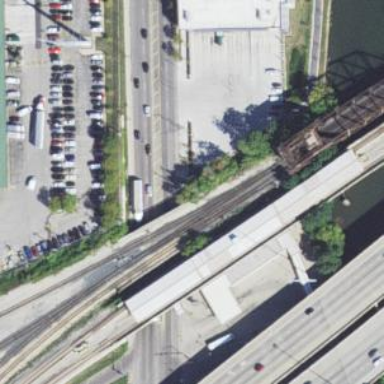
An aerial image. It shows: Bridge with electrified rails.